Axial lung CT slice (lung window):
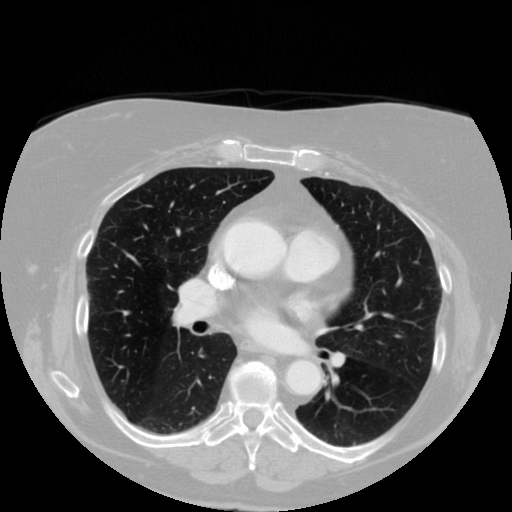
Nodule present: no